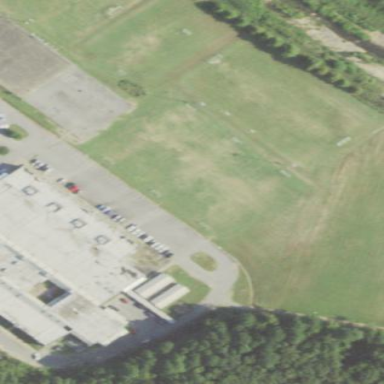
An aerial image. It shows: Soccer pitch with grass surface for leisure land.